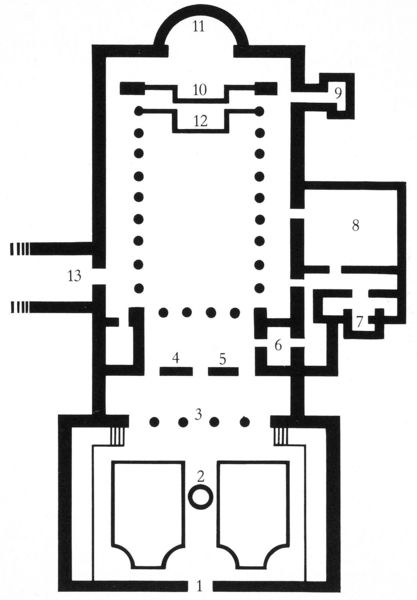
Titel: Santa Cecilia
Standort: Rom, S. Cecilia in Trastevere (EU - I - Latium)
Schlagwörter: weiß, fenster, pfeiler, schwarz, skizze, säule, säulen, tür, zimmer, architektur, kirche, turm, bogen, türen, treppe, treppen, zahlen, ziffern, anbau, wände, eingang, gang, arkade, innenhof, umgang, türme, palast, schwarzweiß, beschriftung, räume, entwurf, altar, arkaden, hauptschiff, kirchenschiff, seitenschiff, mauern, altarraum, apsis, chor, kapelle, plan, konche, nummerierung, nummern, laubengang, römisch, basilika, säulengang, grundriss, bauplan, zweiturmfassade, atrium, seitenschiffe, längsschiff, anbauten, sakristei